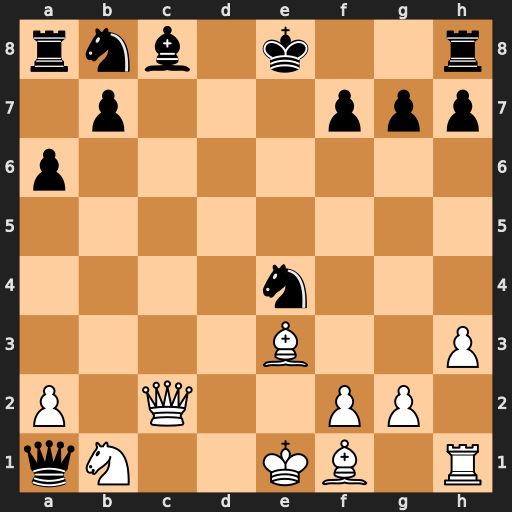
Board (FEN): rnb1k2r/1p3ppp/p7/8/4n3/4B2P/P1Q2PP1/qN2KB1R
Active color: w
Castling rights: Kkq
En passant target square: -
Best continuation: Qxc8+ Ke7 Qxb7+ Nd7 Qxe4+